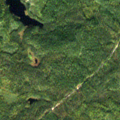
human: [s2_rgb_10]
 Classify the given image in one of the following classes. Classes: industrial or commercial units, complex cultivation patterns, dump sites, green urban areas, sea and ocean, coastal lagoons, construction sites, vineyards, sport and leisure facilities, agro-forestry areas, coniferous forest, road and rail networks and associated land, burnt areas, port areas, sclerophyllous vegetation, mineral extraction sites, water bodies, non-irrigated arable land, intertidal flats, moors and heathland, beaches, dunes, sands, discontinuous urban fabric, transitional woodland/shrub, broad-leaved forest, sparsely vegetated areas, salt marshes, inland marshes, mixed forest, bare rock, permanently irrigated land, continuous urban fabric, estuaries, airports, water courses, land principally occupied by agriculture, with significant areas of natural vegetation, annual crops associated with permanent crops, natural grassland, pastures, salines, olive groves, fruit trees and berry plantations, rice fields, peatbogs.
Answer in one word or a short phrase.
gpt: coniferous forest